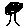
Label: tree